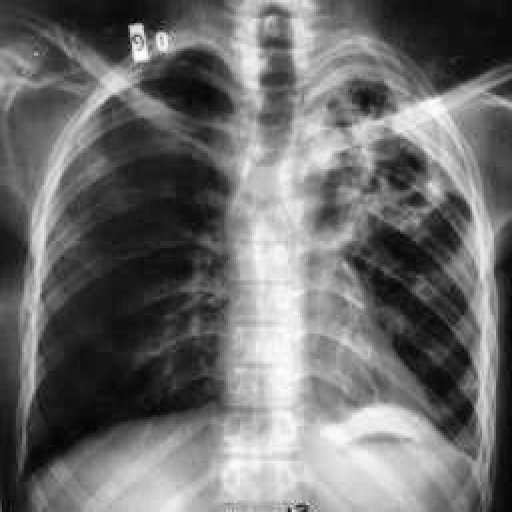
Finding: TUBERCULOSIS